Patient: sex M, age 57
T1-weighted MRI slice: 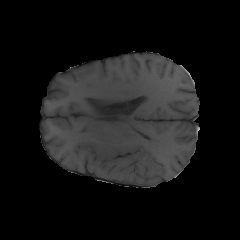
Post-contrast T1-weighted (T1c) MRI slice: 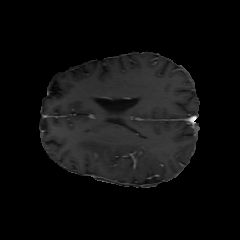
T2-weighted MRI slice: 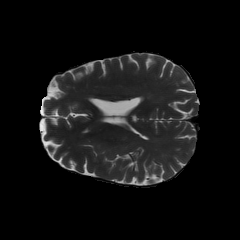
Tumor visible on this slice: yes
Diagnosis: Glioblastoma, IDH-wildtype
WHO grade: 4